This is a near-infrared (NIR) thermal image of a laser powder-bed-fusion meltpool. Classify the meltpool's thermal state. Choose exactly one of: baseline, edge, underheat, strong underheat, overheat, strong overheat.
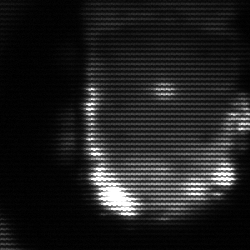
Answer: baseline